Question: I have two sections in an editor that are arranged side-by-side by using the 'TableWrapLayout'. As you can see on the screenshot below, the heading of the right section does not use the full width. When expanded, both the heading and the content of the section use the full width. It stays that way when the section is closed again. So the problem only appears when the editor is opened.
So, how do I get the section section to use the full width?
I already set the 'grabHorizontal' attribute of the TableWrapData to 'true' and used 'GridData.FILL_HORIZONTAL' on the underlying composites.
Of course, setting the section to expanded right away would solve the problem, but I'd like to keep it closed initially because loading the content for that section does some heavy backend stuff and therefore would result in longer loading times for the editor.

The code of the editor:
'''
public void createPartControl(Composite parent) {
toolkit = new FormToolkit(parent.getDisplay());
form = toolkit.createScrolledForm(parent);
form.setLayoutData(new GridData(GridData.FILL_BOTH));
toolkit.decorateFormHeading(form.getForm());
TableWrapLayout layout = new TableWrapLayout();
layout.numColumns = 2;
form.getBody().setLayout(layout);
createMetaInfoSection();
createUpdateDocumentSection();
}
private void createMetaInfoSection() {
Section metaInfoSection = toolkit.createSection(form.getBody(), Section.DESCRIPTION | Section.TITLE_BAR | Section.TWISTIE | Section.EXPANDED);
TableWrapData twd = new TableWrapData();
twd.grabHorizontal = true;
twd.colspan = 1;
metaInfoSection.setLayoutData(twd);
// Composite
Composite composite = toolkit.createComposite(metaInfoSection);
GridLayout gridLayout = new GridLayout();
composite.setLayout(gridLayout);
composite.setLayoutData(new GridData(GridData.FILL_BOTH));
// Content
...
metaInfoSection.setClient(composite);
}
private void createUpdateDocumentSection() {
Section updateDocumentSection = toolkit.createSection(form.getBody(), Section.DESCRIPTION | Section.TITLE_BAR | Section.TWISTIE | Section.EXPANDED);
TableWrapData twd = new TableWrapData();
twd.grabHorizontal = true;
twd.colspan = 1;
updateDocumentSection.setLayoutData(twd);
// Composite
Composite composite = toolkit.createComposite(updateDocumentSection);
GridLayout gridLayout = new GridLayout();
composite.setLayout(gridLayout);
composite.setLayoutData(new GridData(GridData.FILL_BOTH));
// Content
...
updateDocumentSection.setClient(composite);
}
'''
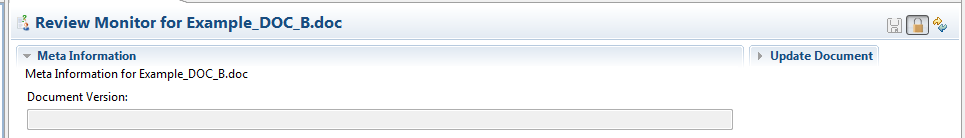
Answer: Try this
'''
TableWrapData twd = new TableWrapData(TableWrapData.FILL_GRAB);
'''